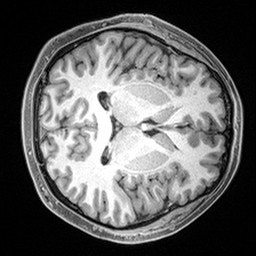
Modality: T1w
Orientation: axial
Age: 18
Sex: male
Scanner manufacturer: siemens
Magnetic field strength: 3 T
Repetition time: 2.4 s
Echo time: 0.00217 s